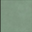
Piece: xx